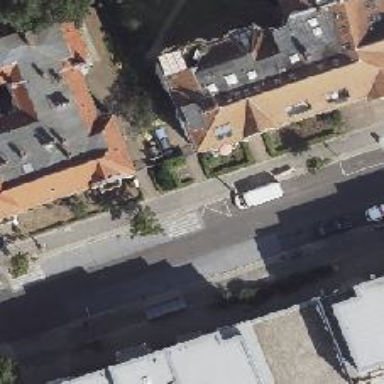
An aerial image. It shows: Residential road with asphalt surface and parallel on-street parking lanes on both sides.